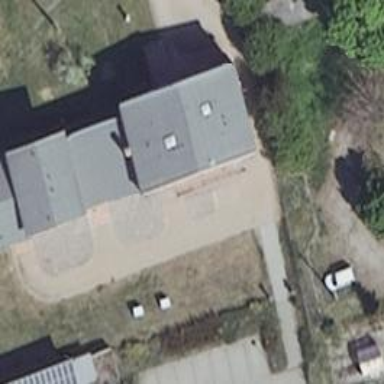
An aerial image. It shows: Educational institution office.